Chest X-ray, AP view. Patient: 19 years old, sex M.
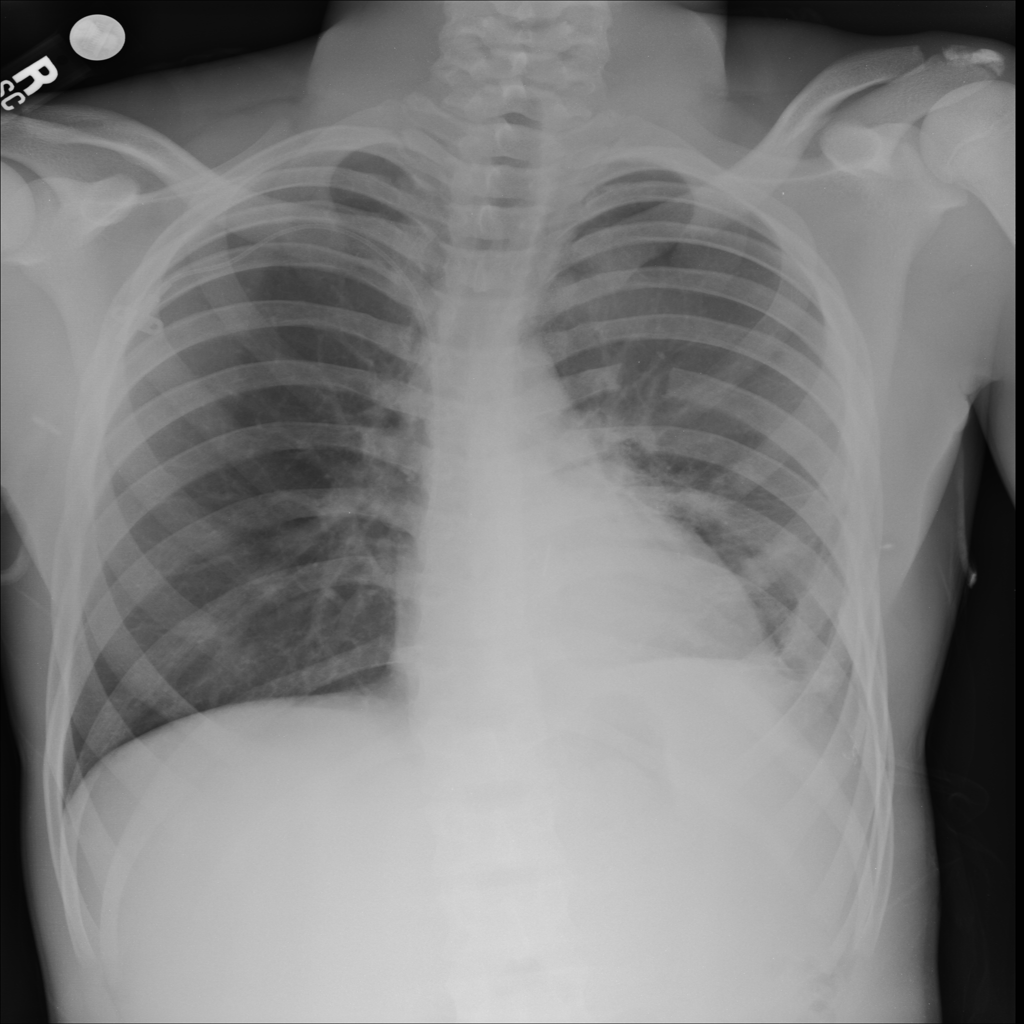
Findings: No Finding